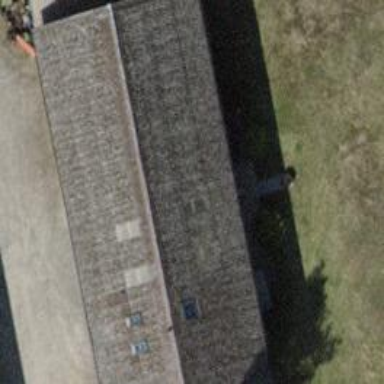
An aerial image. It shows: Gabled building.